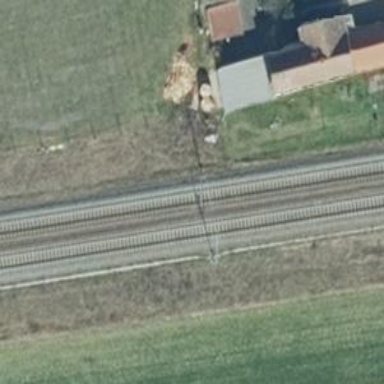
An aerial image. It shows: Railway milestone with catenary mast.